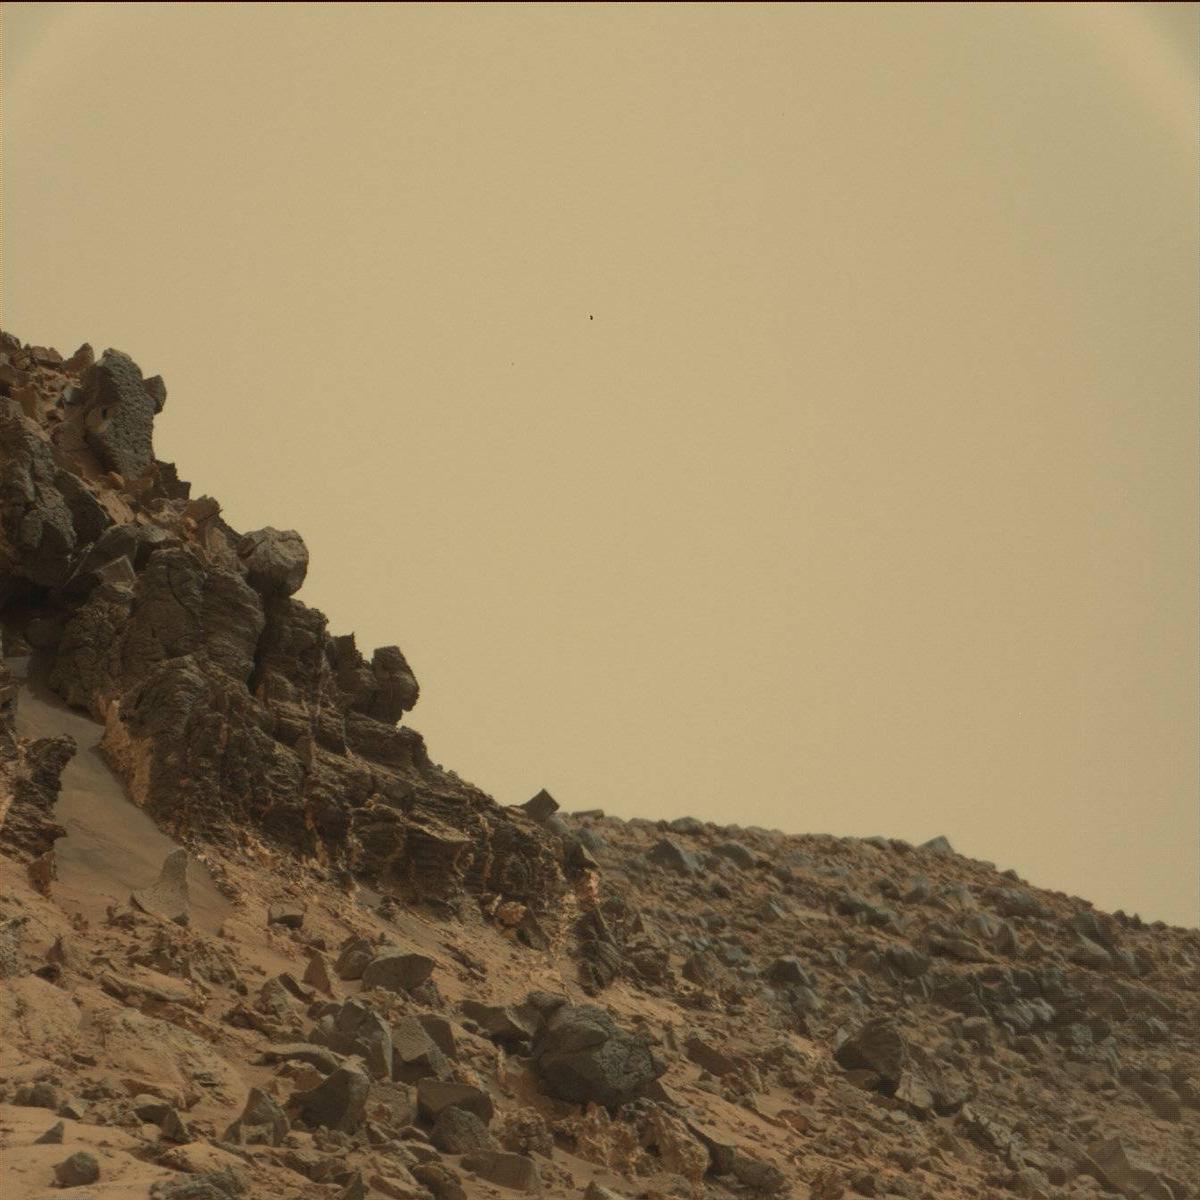
Terrain classes present: Bedrock, Sand / Soil, Sky